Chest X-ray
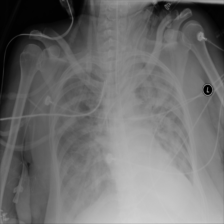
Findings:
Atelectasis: negative
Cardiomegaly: negative
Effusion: negative
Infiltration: negative
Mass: negative
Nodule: positive
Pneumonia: negative
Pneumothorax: negative
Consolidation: negative
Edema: negative
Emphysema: negative
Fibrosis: negative
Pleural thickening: negative
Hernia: negative